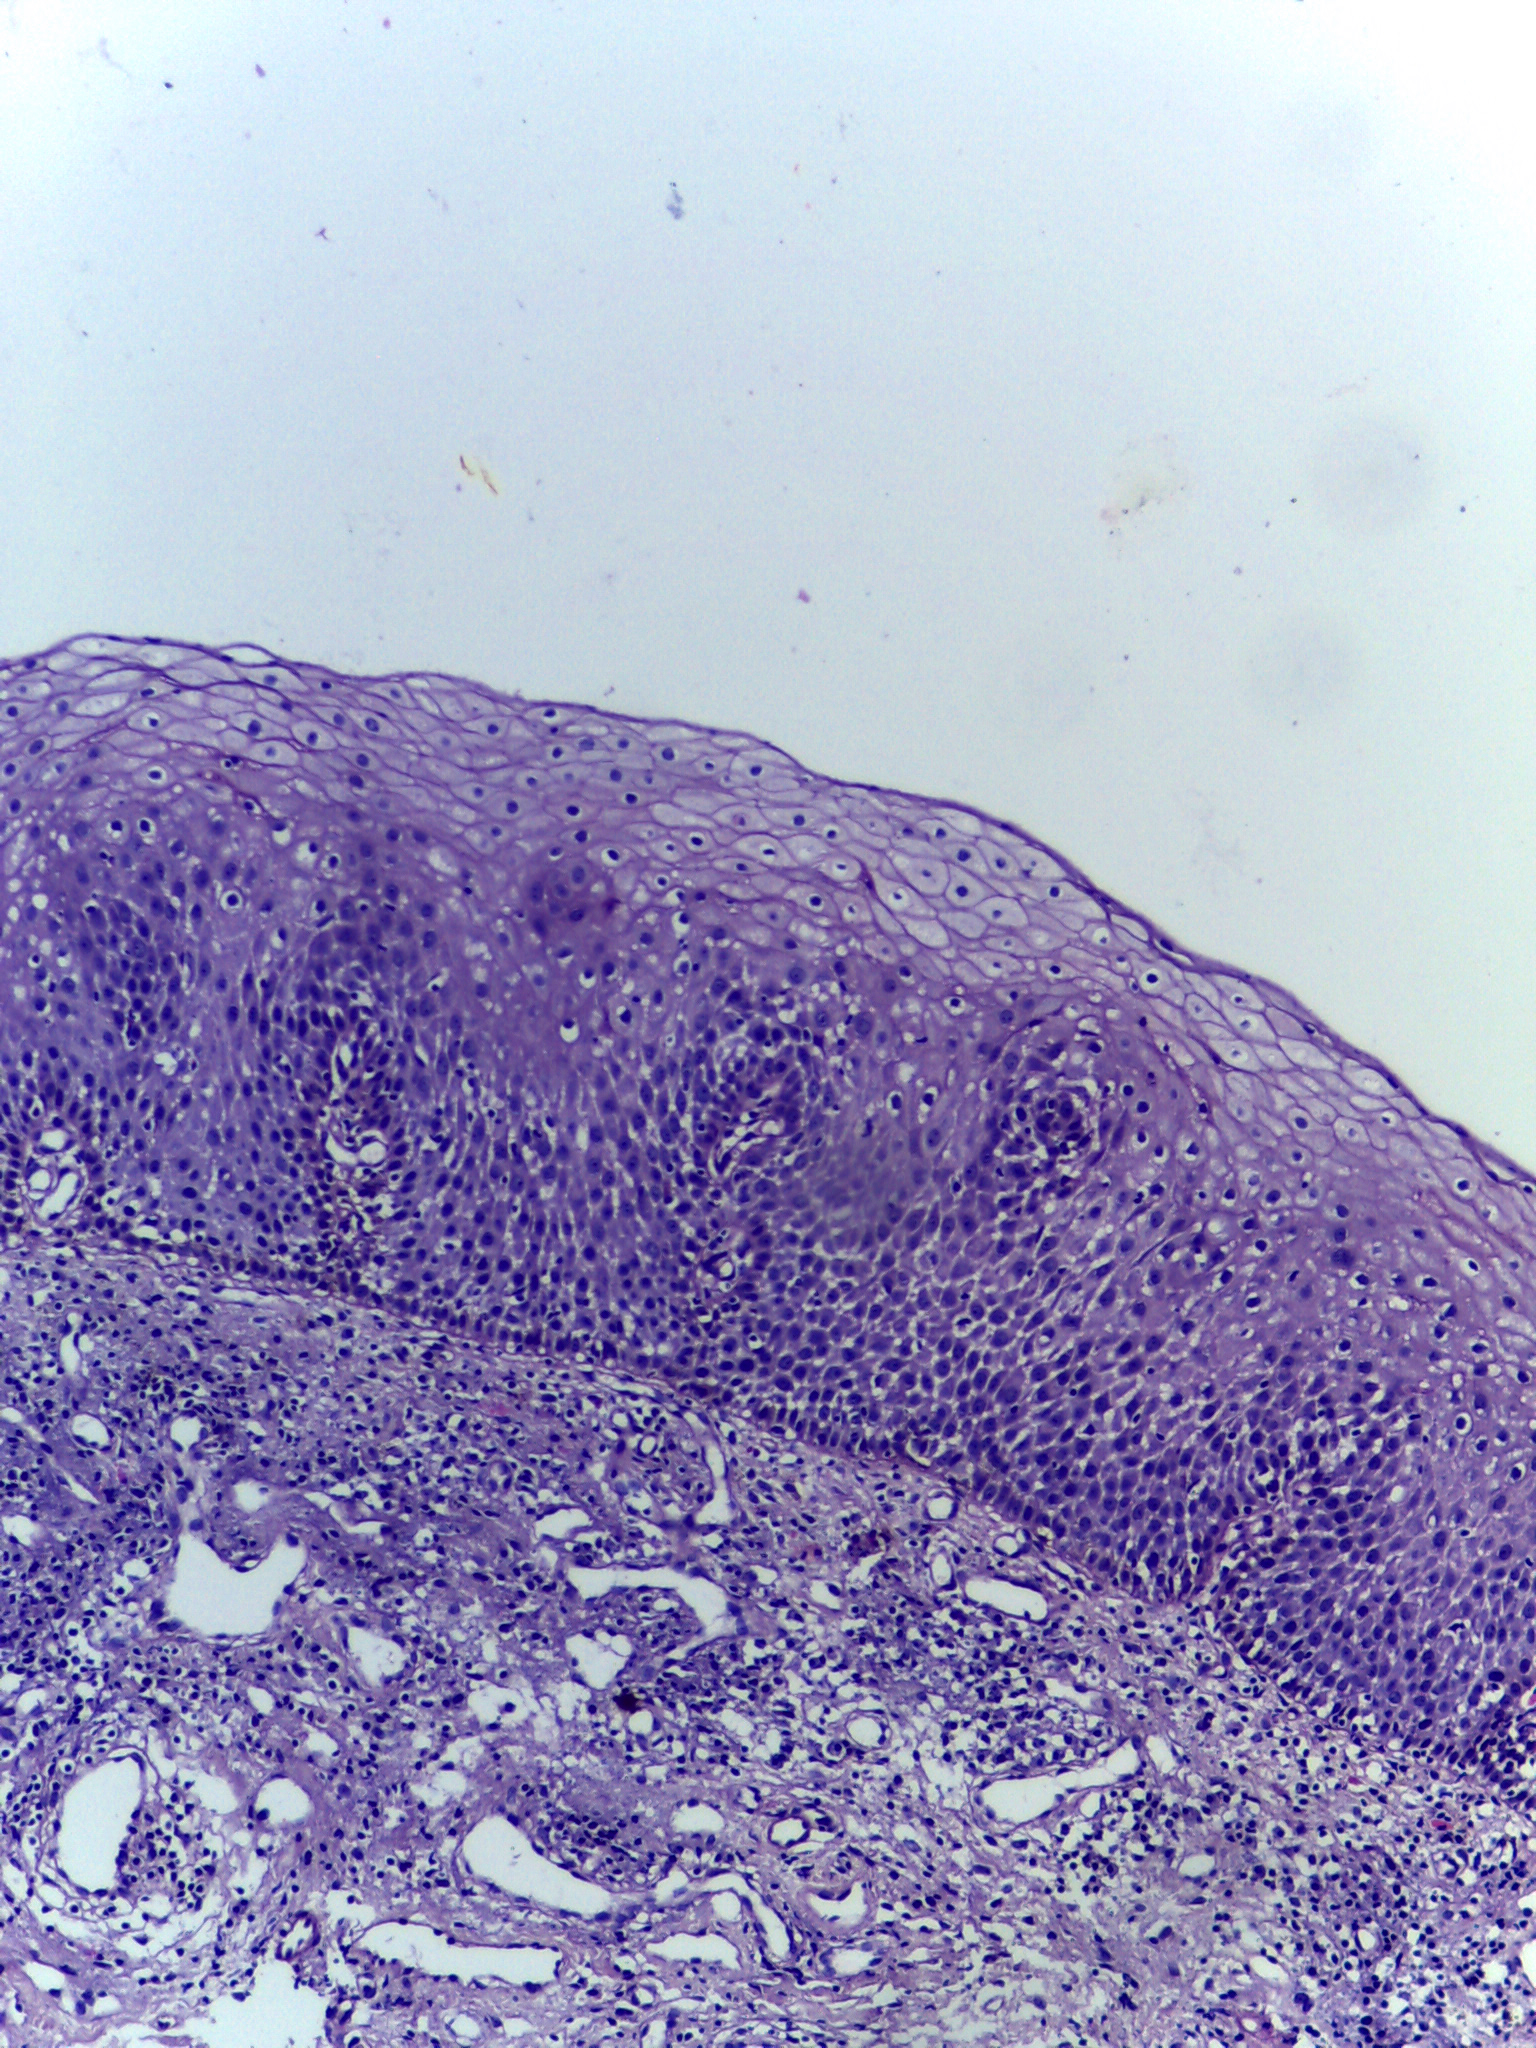
Diagnosis: OSCC